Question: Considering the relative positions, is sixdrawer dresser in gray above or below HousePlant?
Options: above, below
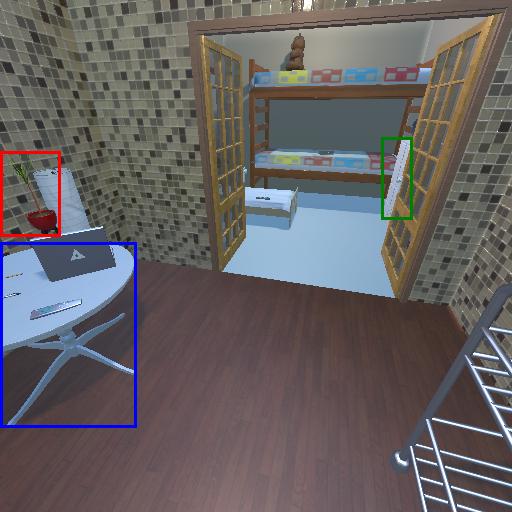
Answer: above